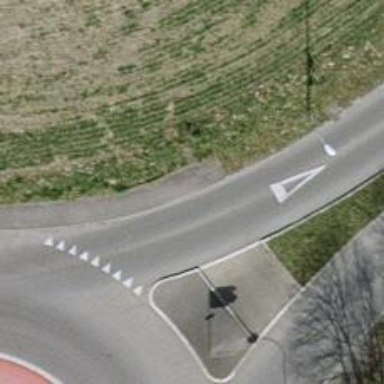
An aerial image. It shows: Kerb barrier.